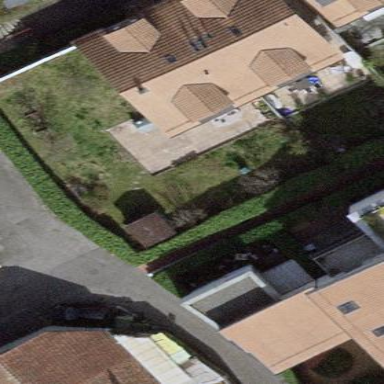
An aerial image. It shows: Garden surrounded by fence.